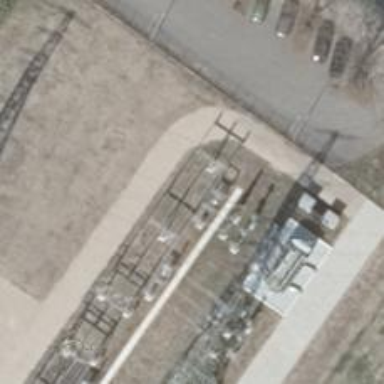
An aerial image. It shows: Power line with 3 cables. The line type is busbar.